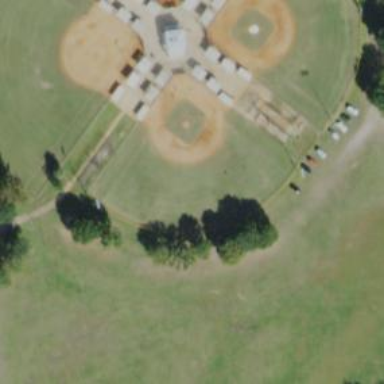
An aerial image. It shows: Baseball pitch for leisure land.